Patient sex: M
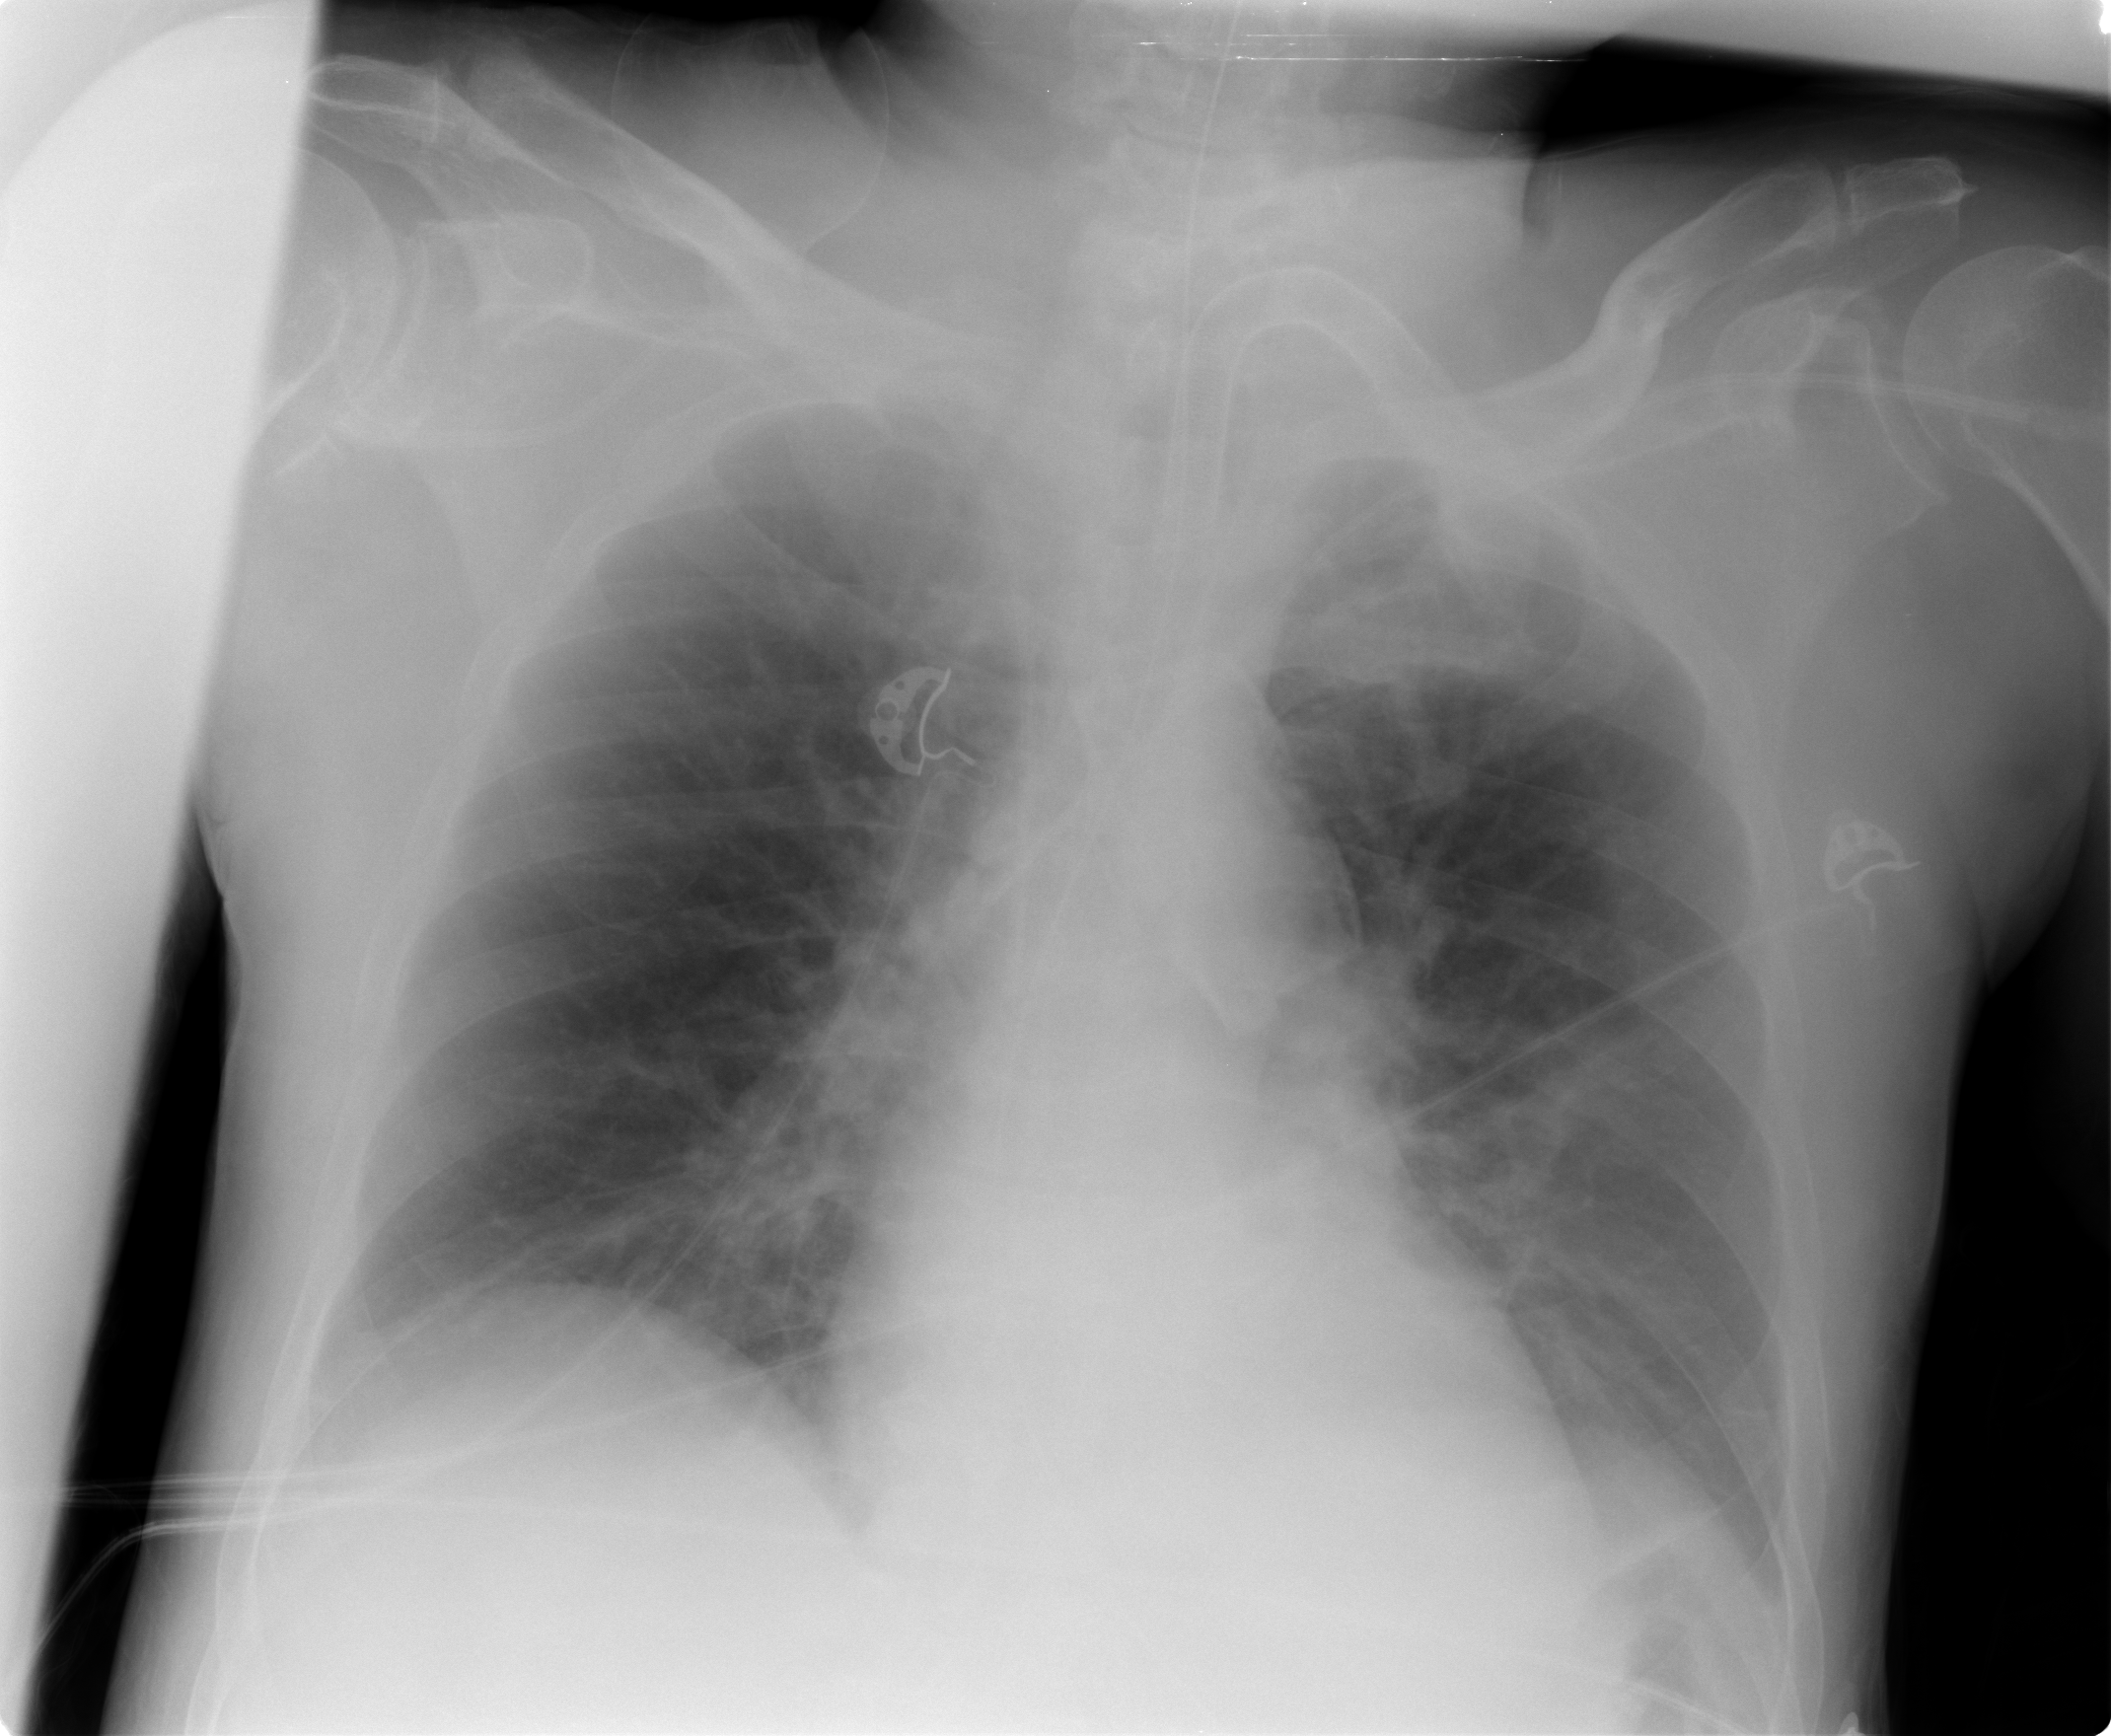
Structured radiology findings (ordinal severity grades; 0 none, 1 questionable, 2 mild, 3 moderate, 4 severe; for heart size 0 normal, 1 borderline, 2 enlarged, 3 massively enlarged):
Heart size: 0
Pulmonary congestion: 0
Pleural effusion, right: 0
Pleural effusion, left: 1
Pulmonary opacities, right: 0
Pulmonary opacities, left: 0
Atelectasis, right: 2
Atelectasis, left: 2